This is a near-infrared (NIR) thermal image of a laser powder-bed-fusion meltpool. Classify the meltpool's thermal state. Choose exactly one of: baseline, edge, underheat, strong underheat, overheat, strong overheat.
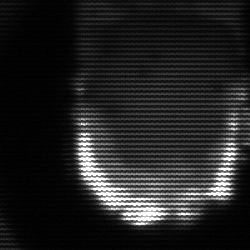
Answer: baseline